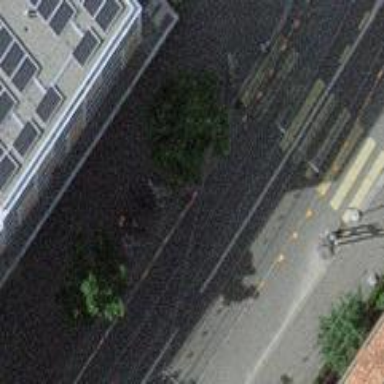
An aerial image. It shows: Bicycle parking area with bollards.